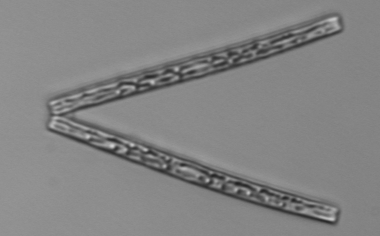
Label: Thalassionema